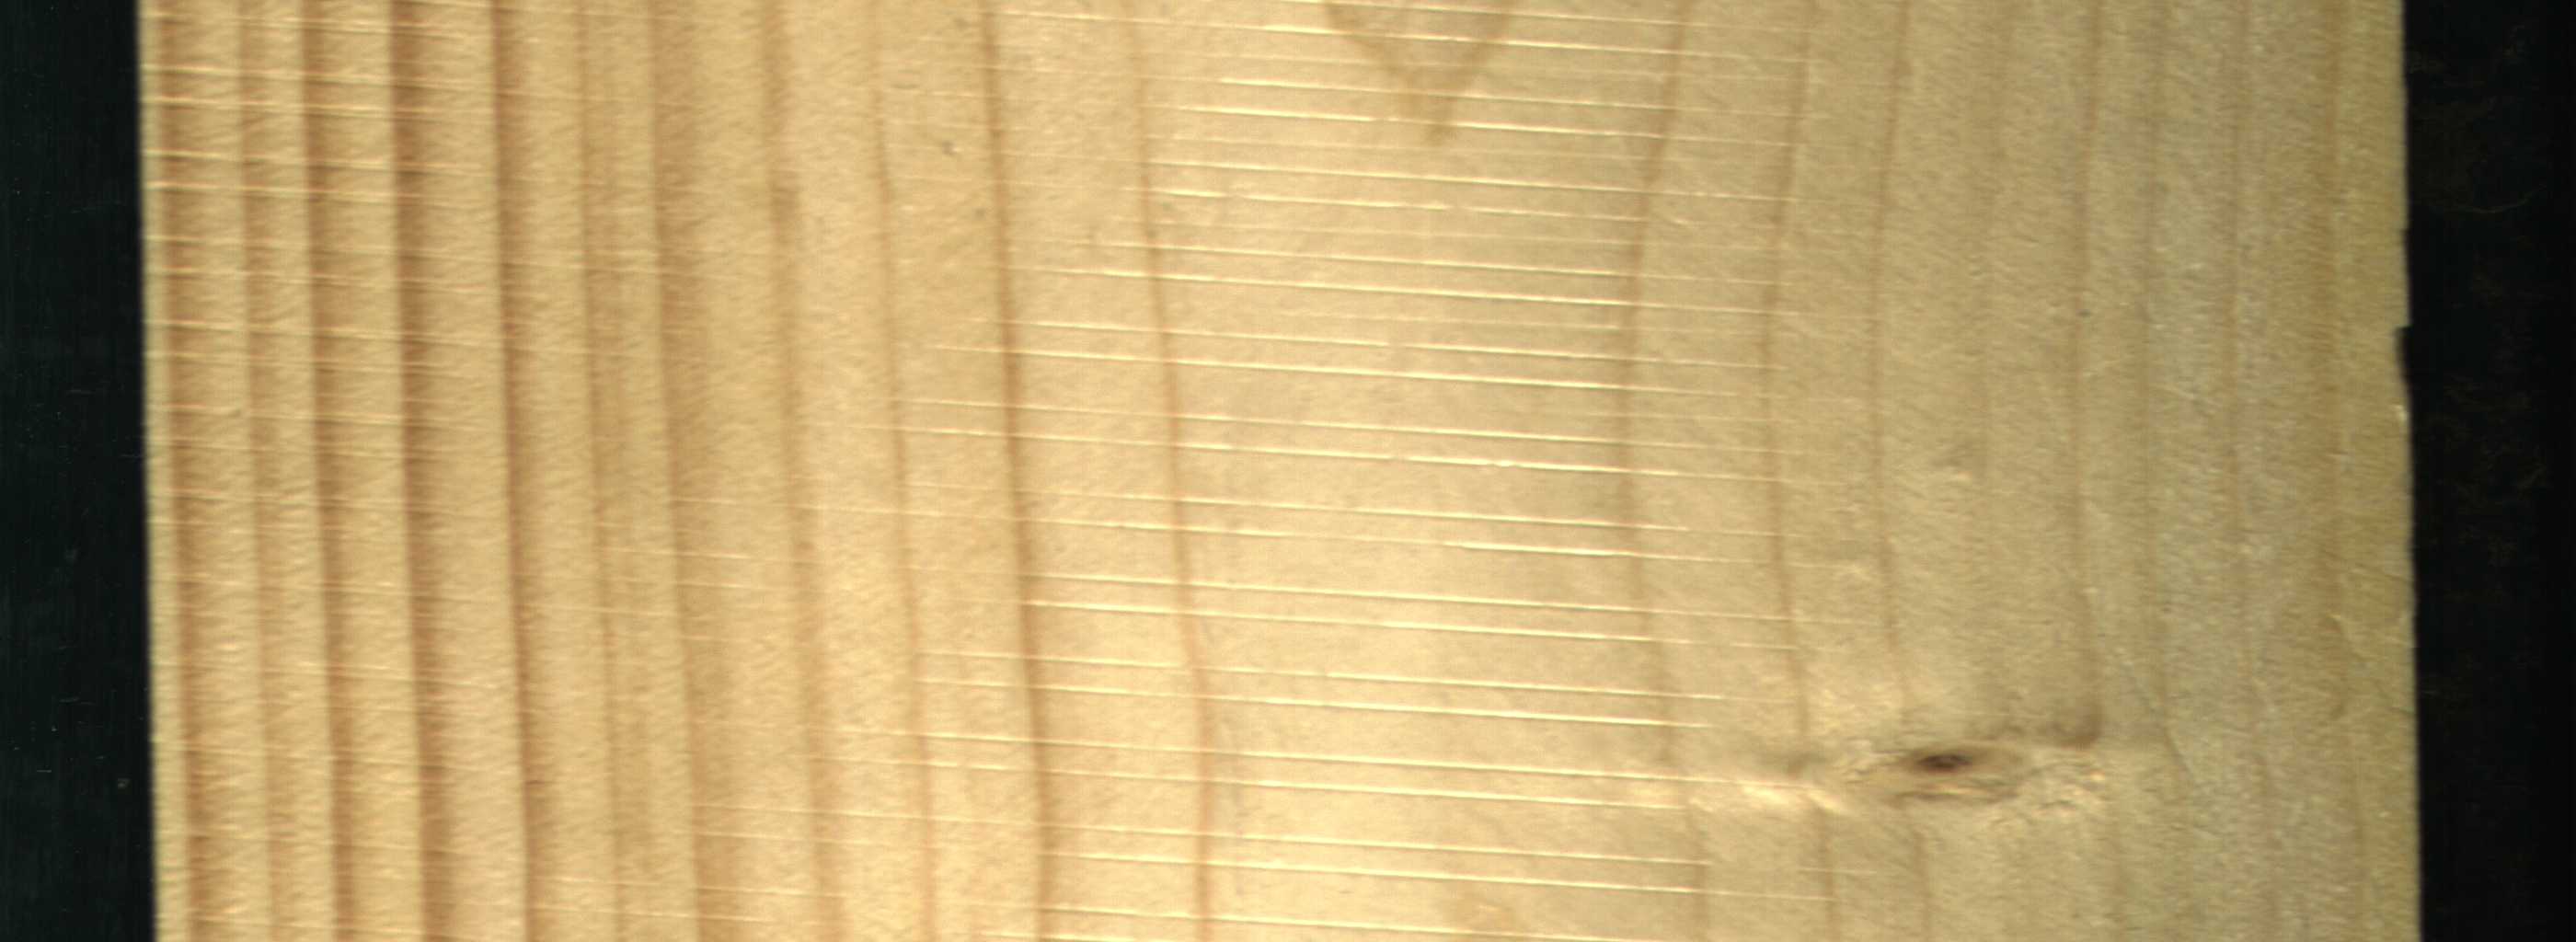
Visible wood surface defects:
Live_Knot